Interaction volume radius: 5 \u00c5
Interaction volume height: 20 \u00c5
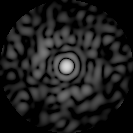
Disorder parameter: 0.8181